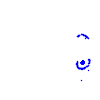
Particle: pion